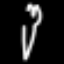
Label: fork